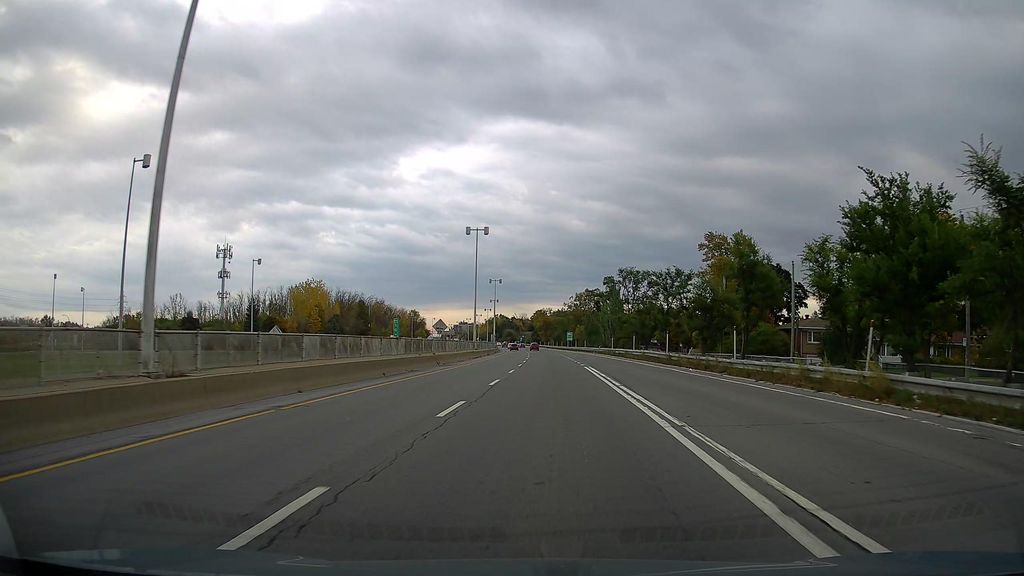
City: montreal